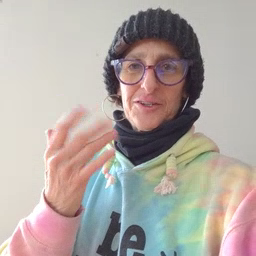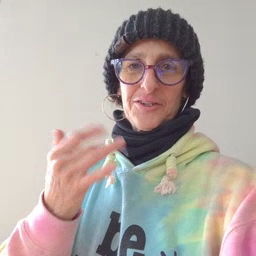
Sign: finger